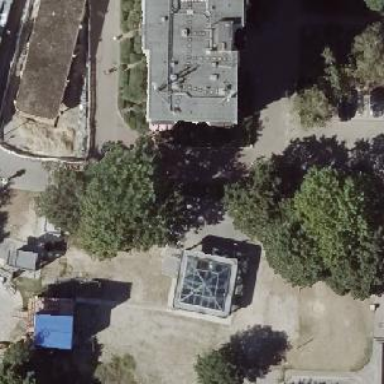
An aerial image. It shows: Subway entrance.